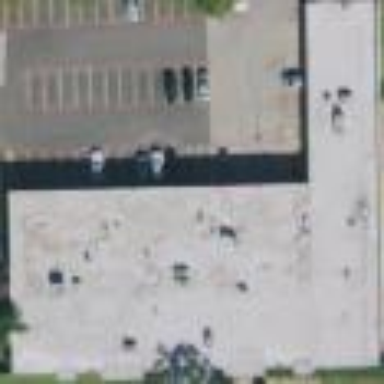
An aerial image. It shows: Commercial building.